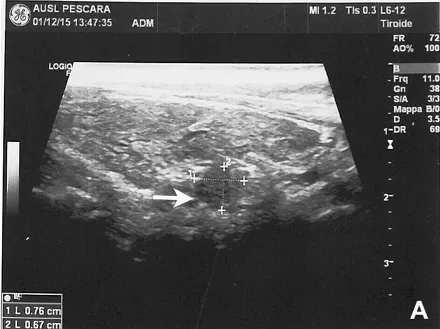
Neck ultrasound and 99mTc-sestamibi scintigraphy performed on admission and 8 months after parathyroid apoplexy. (A) Baseline neck ultrasound showed a solid and hypoechoic 8 mm nodule located behind the right thyroid lobe (arrow).
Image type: radiology (ultrasound)